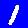
Digit: 1